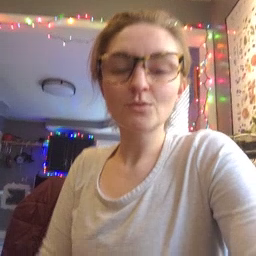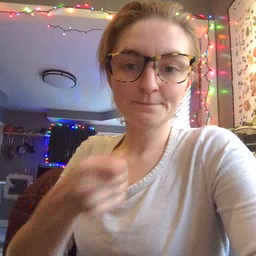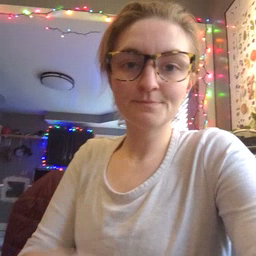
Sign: vacuum